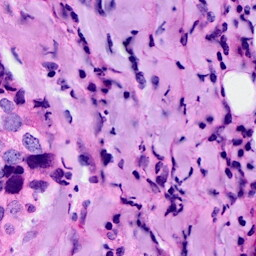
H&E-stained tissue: Breast